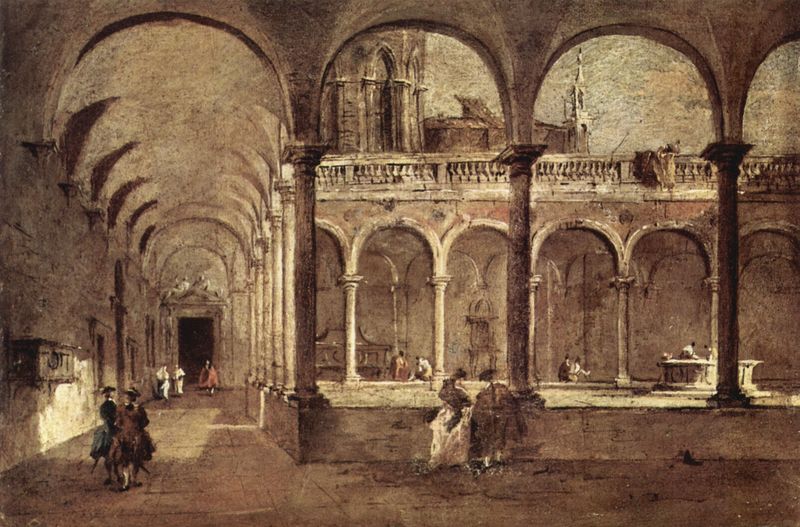
Titel: Kreuzgang in Venedig
Künstler: Francesco de' Guardi
Standort: Bergamo
Institution: Pinacoteca dell'Accademia 'Carrara'
Schlagwörter: gemälde, himmel, mann, schatten, weiß, wolken, aquarell, frauen, kirchturm, menschen, ocker, stadt, braun, fenster, frau, grau, hell, hut, hüte, kleid, kreide, licht, männer, pastell, raum, schwarz, säule, säulen, tür, unterhalten, zeichnung, ausblick, dach, gebäude, rot, wolke, beige, leute, malerei, rock, architektur, barock, sockel, stein, öl, brüstung, gehen, kirche, sonne, boden, wole, gewand, mantel, adel, paar, personen, renaissance, rosa, brunnen, turm, balkon, papier, ansicht, bogen, italien, türen, venedig, studie, mauer, monochrom, hof, spazieren, sepia, rundbogen, kuppel, staffage, durchgang, geländer, gruppen, impression, bögen, eingang, gang, hinterhof, laviert, tusche, arkade, innenhof, gewölbe, kloster, türmchen, balustrade, dom, dreispitz, arkaden, kapitelle, kathedrale, kapitell, sarg, kreuzgewölbe, kreuzgratgewölbe, spitzbogen, sonnenschein, florenz, chor, diskussion, ballustrade, konsolen, lich, dorisch, perücken, gespräche, pagode, brunne, grabmal, tonne, säulengang, kreuzgang, paare, tonnengewölbe, gänge, bogengang, balluster, sarkophag, wandelgang, baluster, kreid, spitzbogenfenster, rückfigur, dreispitze, stichkappen, lcht, lict, klosterhof, dreispitzen, ppen